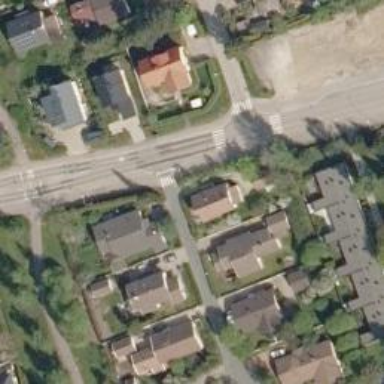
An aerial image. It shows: Cycleway crossing with asphalt surface.